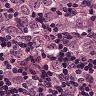
Metastatic tissue present: yes